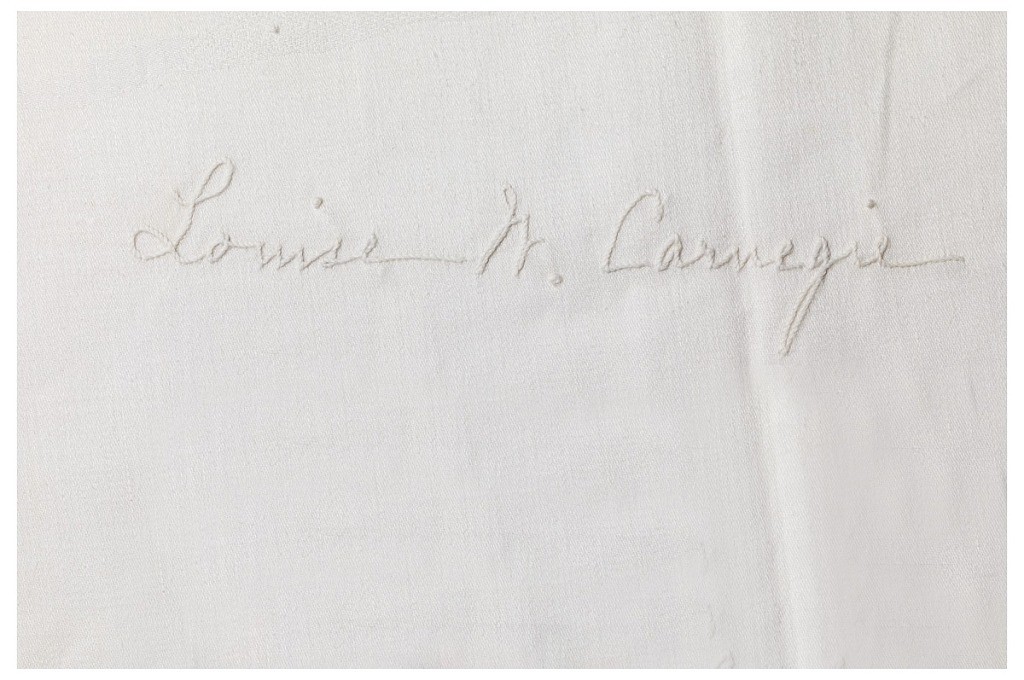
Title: Tablecloth
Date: late 19th century
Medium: linen Technique: damask, embroidery
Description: Damask tablecloth with embroidered signatures of the guests in the position they sat at the table, including Ignace Jan Paderewski and dated 1896.